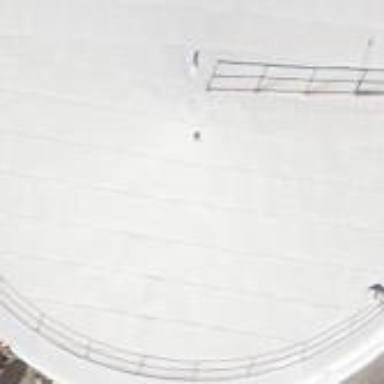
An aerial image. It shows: Industrial building housing storage tank.